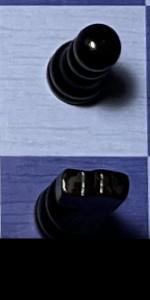
Label: Knight_Black